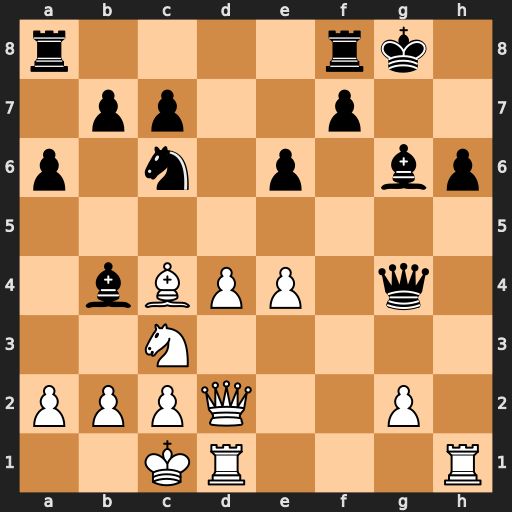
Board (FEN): r4rk1/1pp2p2/p1n1p1bp/8/1bBPP1q1/2N5/PPPQ2P1/2KR3R
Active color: w
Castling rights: -
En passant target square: -
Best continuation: Qxh6 Qg5+ Qxg5